Question: On my side menu I call a NavigationController for each item on didSelectRowAtIndexPath.
Because of that I have a few NavigationControllers. So I created a custom UINavigationController to reuse the code.
The thing is that my UINavigationController subclass is being called but nothing appears on the simulator.
'''
[self.sideMenuViewController setContentViewController:[self.storyboard instantiateViewControllerWithIdentifier:@"EventsXib"]];
'''
EventsXib is my CustomNavigationController
Any idea?
For the record, the whole point for me to do this is that I want the same leftBarButtonItem and 2 rightBarButtonItems on all my ViewControllers.
UPDATED:
I noticed that this actually worked:
'''
self.navigationItem.leftBarButtonItem = self.navigationController.navigationItem.leftBarButtonItem;
self.navigationItem.rightBarButtonItems = self.navigationController.navigationItem.rightBarButtonItems;
'''
But I still have to do this in every viewController, and thats not what I want.
---
Here is a general idea of what it looks like:

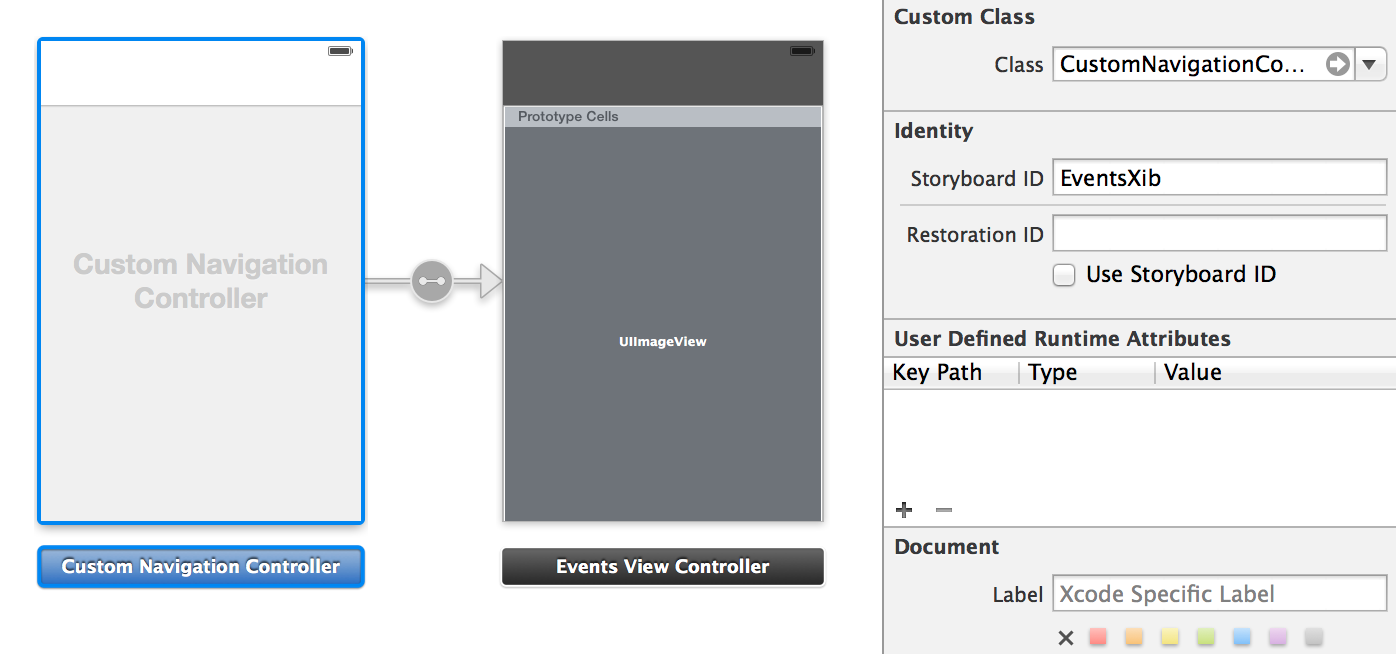
Answer: As @GoGreen suggested, I created a base view controller with the corresponding buttons on the navigationItem.
Its not the simple solution I had in my mind but it works pretty good.